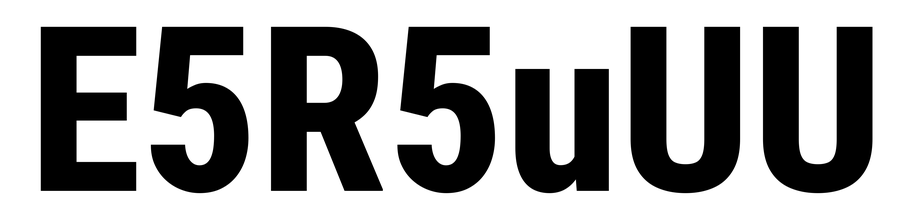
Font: Roboto_Condensed_ExtraBold